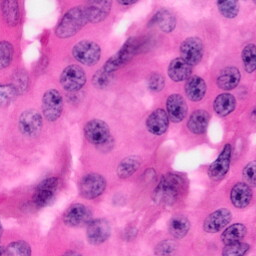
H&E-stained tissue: Pancreatic